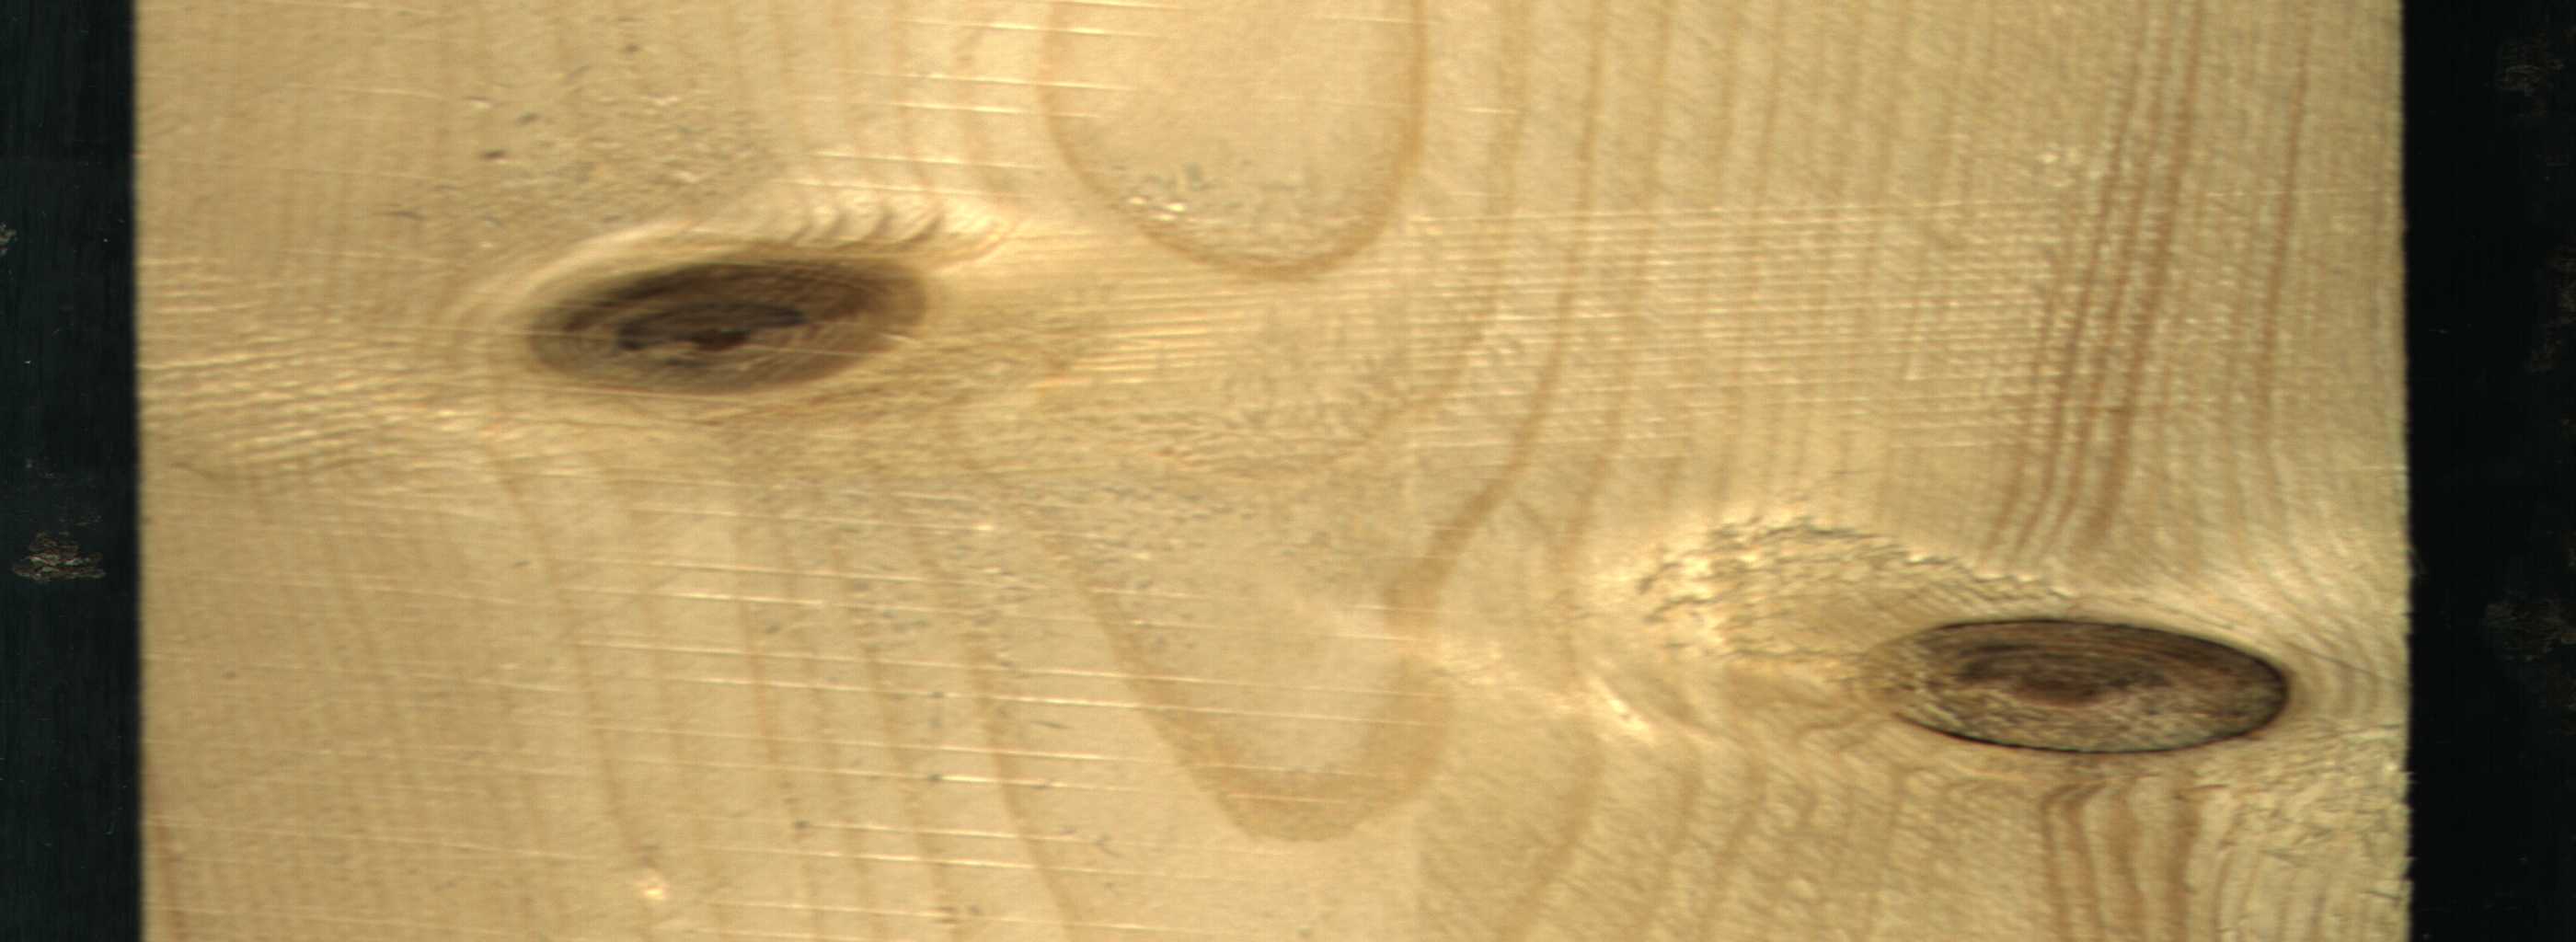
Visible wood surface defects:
Dead_Knot
Dead_Knot